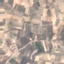
Land use / land cover: PermanentCrop